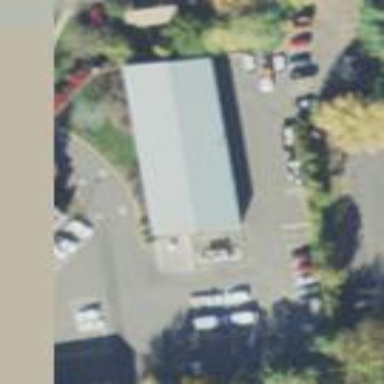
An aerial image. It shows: Parking area with surface.